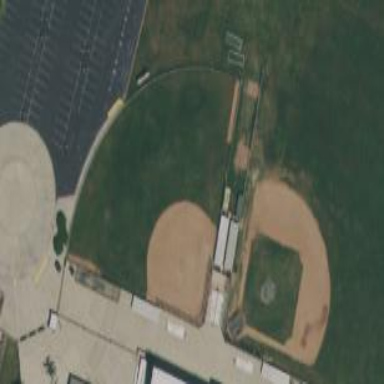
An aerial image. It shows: Softball pitch for leisure and sport activities.